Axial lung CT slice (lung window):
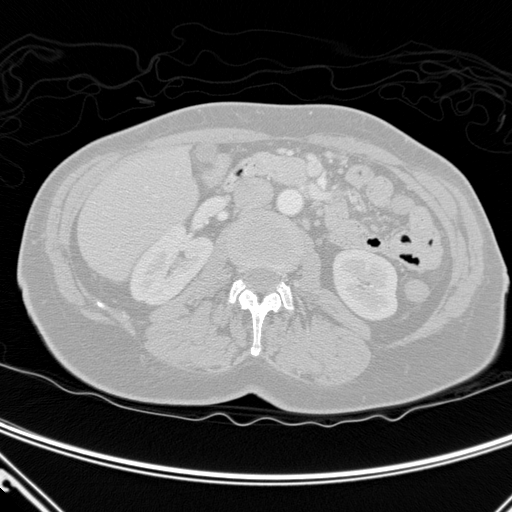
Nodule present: no